Question: I am trying to achieve following feature:

It's an input box, has 4 digits, once clicked, user can input 4 digits.
It's part of a mobile app.
Currently what I have achieved is : <URL>, note that for some reason,
'outline: none;' works fine in my app but not work in this jsFiddle example.
My question is how to draw the 3 separation bar and also display those digits
just fit their position within it?
Is it achievable using css?
below are code:
'''
<form id="login" class="ui-shadow-around ui-corner-all-input" data-enhance="false">
<div data-role="fieldcontain">
<span>
<input type="tel" name="retailer_pin" maxlength="4" class="numbersOnly" required="" placeholder="" style="outline: none;">
</span>
</div>
<input type="submit" class="submitHidden">
</form>
'''
css:
'''
.ui-corner-all-input {
-webkit-background-clip: padding;
background-clip: padding-box;
-webkit-border-radius: .6em /*{global-radii-blocks}*/;
border-radius: .6em /*{global-radii-blocks}*/;
width: 35%;height: 3.5em; margin: 0 auto; margin-bottom: 44px;
margin-top: 24px;
}
.ui-shadow-around {
-moz-box-shadow: 0px 0px 4px /*{global-box-shadow-size}*/ rgba(0,0,0,0.4) /*{global-box-shadow-color}*/;
-webkit-box-shadow: 0px 0px 4px /*{global-box-shadow-size}*/ rgba(0,0,0,0.4) /*{global-box-shadow-color}*/;
box-shadow: 0px 0px 4px /*{global-box-shadow-size}*/ rgba(0,0,0,0.4) /*{global-box-shadow-color}*/;
border: 1px #b6b6b6 solid;
}
*:not(input):not(textarea) {
-webkit-user-select: none;
-webkit-touch-callout: none;
}
FORM[data-enhance="false"] INPUT, textarea {
outline: none;
}
FORM[data-enhance="false"] SPAN {
overflow: hidden;
display: block;
padding: 0 10px 0 0px;
text-align: left;
}
.submitHidden {
visiblity: hidden;
position: absolute;
opacity: 0;
}
'''
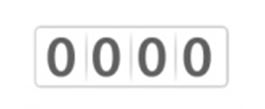
Answer: You could do it like this:
HTML:
'''
<table>
<tr>
<td><input class="clock" type="text" maxlength="1" size="1" onkeyup="next(2)"></td>
<td><input id="2" class="clock" type="text" maxlength="1" size="1" onkeyup="next(3)"></td>
<td><input id="3" class="clock" type="text" maxlength="1" size="1" onkeyup="next(4)"></td>
<td><input id="4" class="clock" type="text" maxlength="1" size="1"></td>
</tr>
'''
CSS:
'''
.clock {
color:darkgray;
border-style:none;
width:40px;
height:60px;
font-size:60px;
}
td{
border:2px solid darkgray
}
table {
border-collapse:collapse;
}
'''
JavaScript:
'''
function next(next) {
document.getElementById(next).focus();
}
'''
Link: <URL>